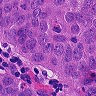
Metastatic tissue present: yes